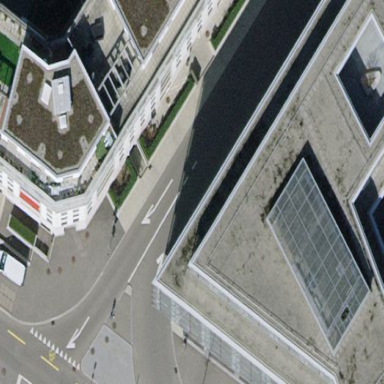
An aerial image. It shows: Part of building with flat black roof made of tar paper.